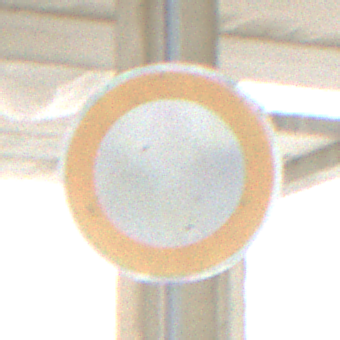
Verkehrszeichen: VerbotFahrzeugeAllerArt
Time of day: MorningAfternoon
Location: Roofed (Suburban)
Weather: PartlyCloudy
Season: Winter
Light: Natural